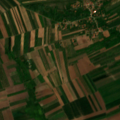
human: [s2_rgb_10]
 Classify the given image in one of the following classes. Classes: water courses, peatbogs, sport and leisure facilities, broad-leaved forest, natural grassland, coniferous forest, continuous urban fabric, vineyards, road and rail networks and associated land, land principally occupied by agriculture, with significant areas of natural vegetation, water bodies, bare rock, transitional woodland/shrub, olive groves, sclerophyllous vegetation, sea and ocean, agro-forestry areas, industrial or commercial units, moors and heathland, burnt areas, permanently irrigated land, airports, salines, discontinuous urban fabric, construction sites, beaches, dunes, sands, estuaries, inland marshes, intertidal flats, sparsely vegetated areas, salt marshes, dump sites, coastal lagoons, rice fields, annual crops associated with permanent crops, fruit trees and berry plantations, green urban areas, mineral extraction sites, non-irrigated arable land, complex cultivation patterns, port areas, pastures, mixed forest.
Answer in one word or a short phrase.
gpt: non-irrigated arable land, complex cultivation patterns, land principally occupied by agriculture, with significant areas of natural vegetation